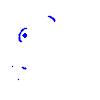
Particle: electron